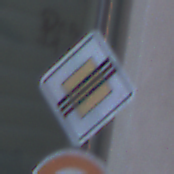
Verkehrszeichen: EndeVorfahrtsstrasse
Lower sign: Geschwindigkeit70
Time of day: MorningAfternoon
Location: Outdoor (Urban)
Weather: PartlyCloudy
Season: NotSpecified
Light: Natural